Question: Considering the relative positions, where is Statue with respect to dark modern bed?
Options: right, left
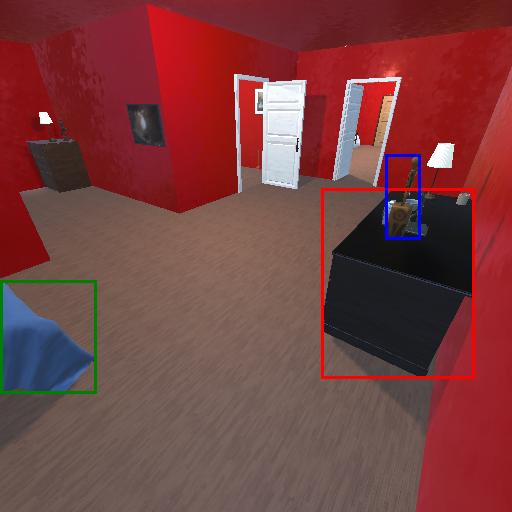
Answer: right